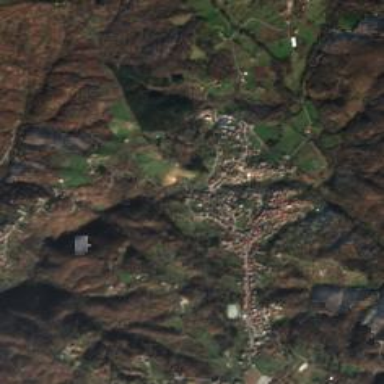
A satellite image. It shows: Village area.